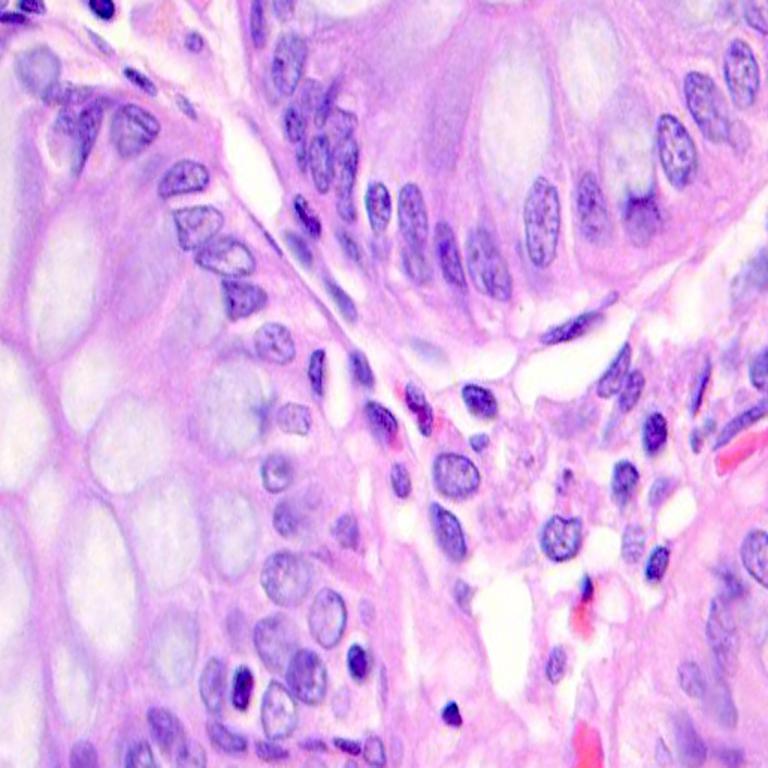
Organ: colon
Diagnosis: benign